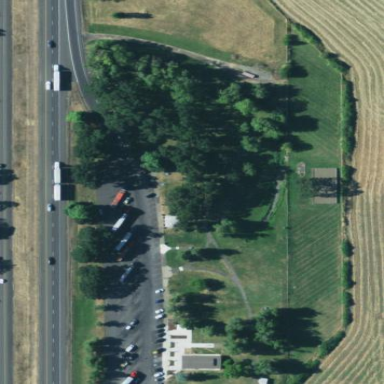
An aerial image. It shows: Rest area on the road.